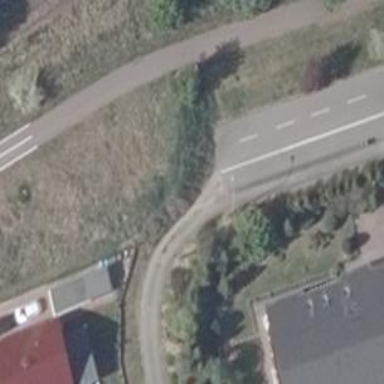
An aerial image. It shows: Residential road with asphalt surface. Sidewalk is present on the left side.